Question: I'm working on mvc5 I want to bind data to div using '.html(data)'
'''
.done(function (data) {
var result = $.parseJSON(data);
$("mydata").html(result);
});
'''
'''
<div id="mydata"></div>
'''
Object data has values like following.

How do I bind values into '$("mydata")'?
I tried like above but it does not work.
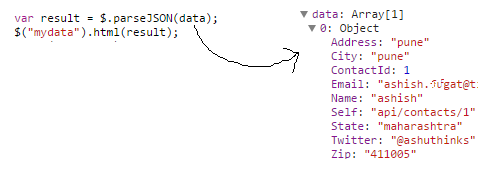
Answer: Assuming that the response is coming back in JSON format then jQuery will have already deserialised it to an object for you. Calling 'parseJSON' on the resulting object will cause an error.
Also, you are trying to set an object as the HTML value of an element which will result in the text '[Object object]' being shown. Instead you need to access the properties of that object.
Try this:
'''
.done(function (data) {
$("#mydata").html(data[0].Address); // will show 'pune'
});
'''
Also note that your selector is missing the '#' - assuming that you are selecting by 'id'.